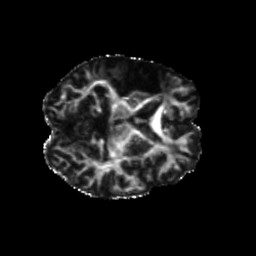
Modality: FA
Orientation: axial
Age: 36
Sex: female
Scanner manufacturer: siemens
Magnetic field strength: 3 T
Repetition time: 5.25 s
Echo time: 0.08 s